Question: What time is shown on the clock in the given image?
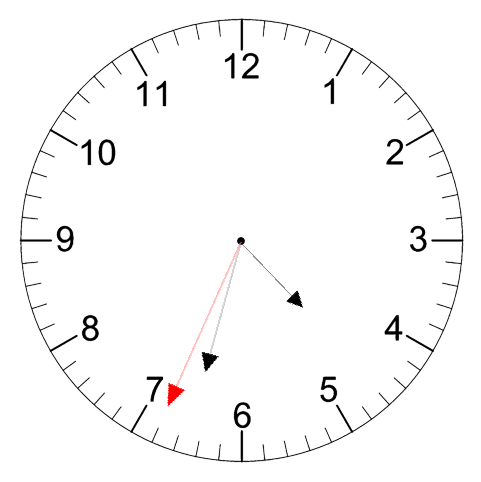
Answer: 04:32:34